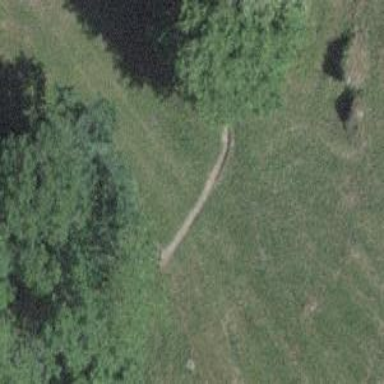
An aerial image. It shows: Set of steps along trail with excellent visibility.